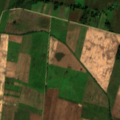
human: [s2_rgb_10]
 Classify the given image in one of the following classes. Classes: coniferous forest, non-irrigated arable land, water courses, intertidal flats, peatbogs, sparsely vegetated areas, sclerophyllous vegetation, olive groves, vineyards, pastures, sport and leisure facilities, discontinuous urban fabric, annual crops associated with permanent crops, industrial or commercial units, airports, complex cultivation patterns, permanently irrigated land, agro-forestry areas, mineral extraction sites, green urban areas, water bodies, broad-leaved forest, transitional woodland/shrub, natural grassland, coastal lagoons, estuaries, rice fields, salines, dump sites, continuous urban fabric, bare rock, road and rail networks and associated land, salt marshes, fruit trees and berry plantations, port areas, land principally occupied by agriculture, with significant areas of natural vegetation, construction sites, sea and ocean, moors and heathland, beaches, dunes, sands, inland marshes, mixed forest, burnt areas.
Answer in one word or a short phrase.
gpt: non-irrigated arable land, pastures, complex cultivation patterns